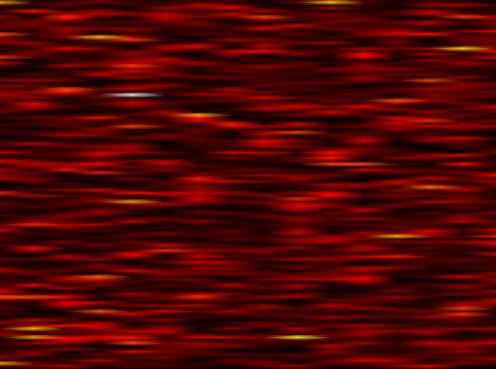
Label: OFDM